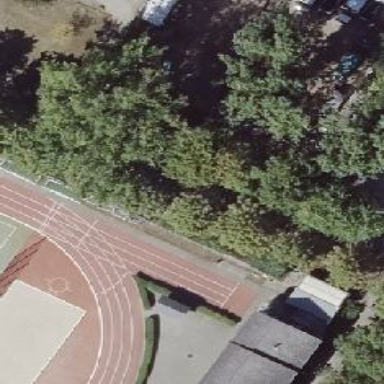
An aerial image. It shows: Semi-deciduous broadleaved tree with lush foliage.